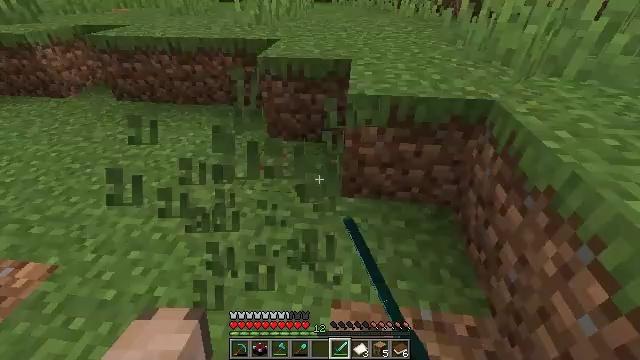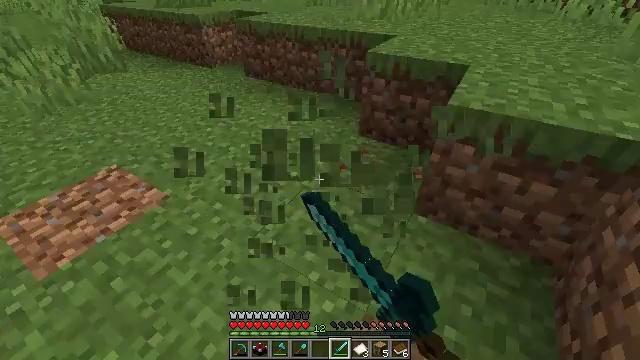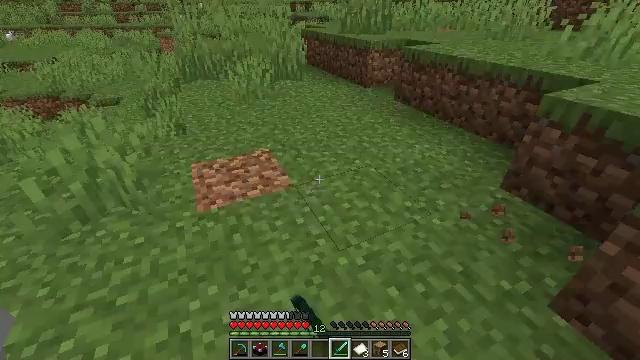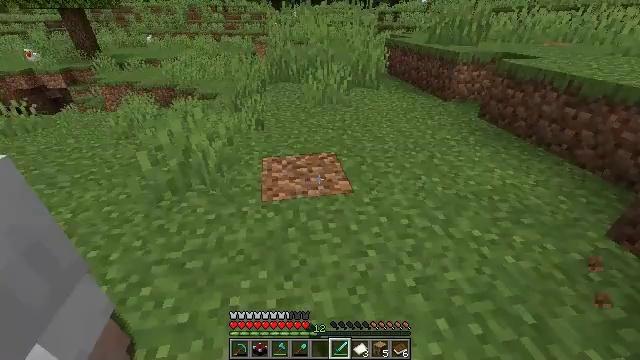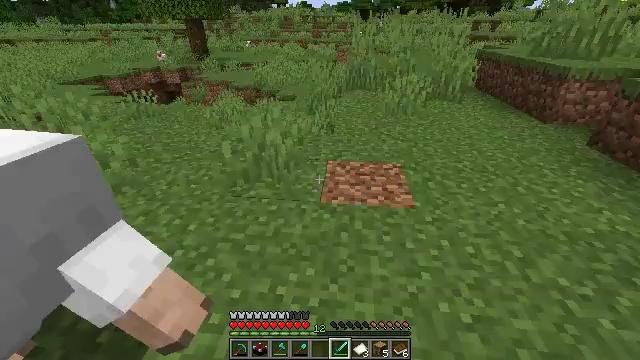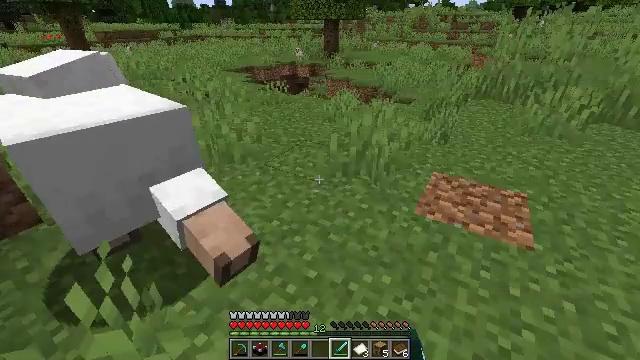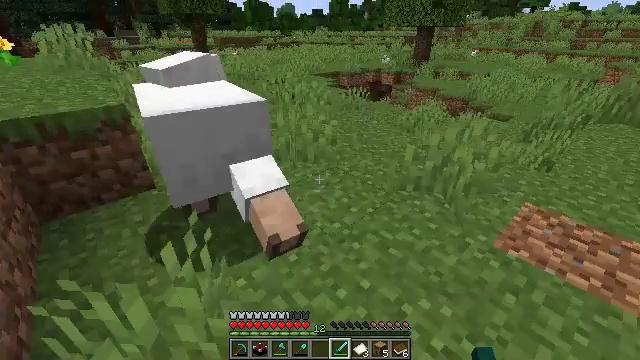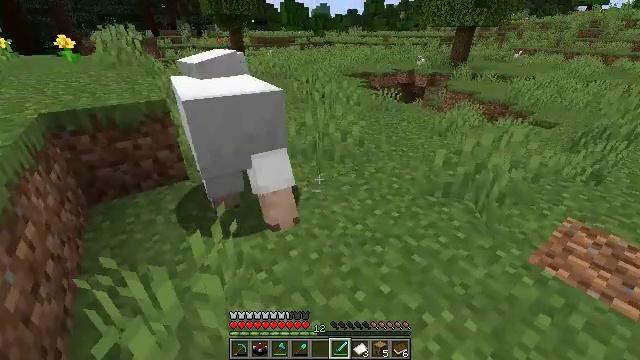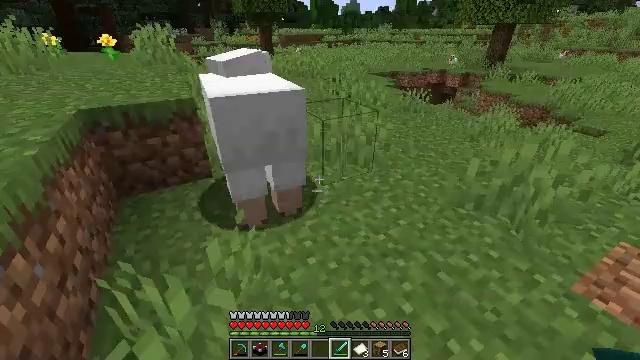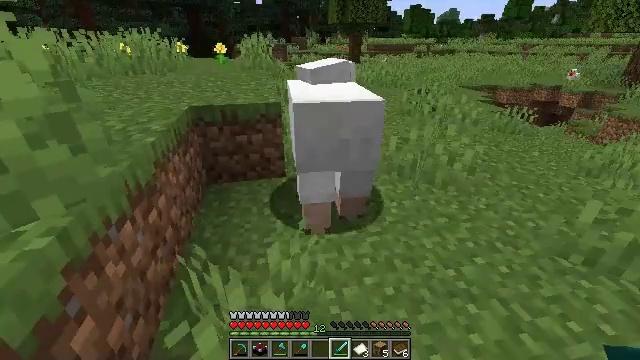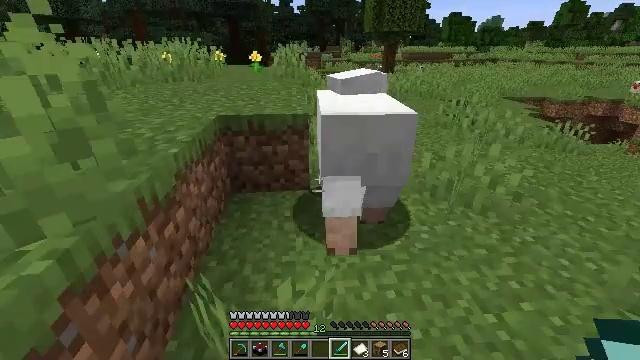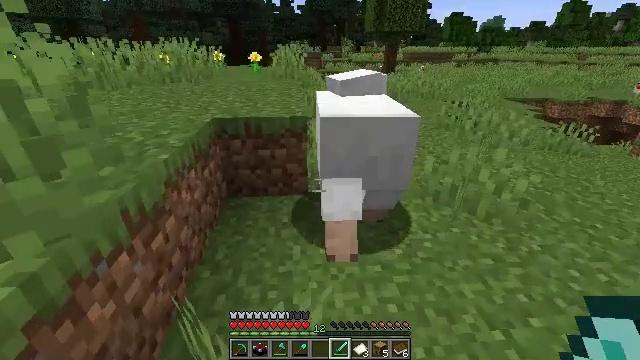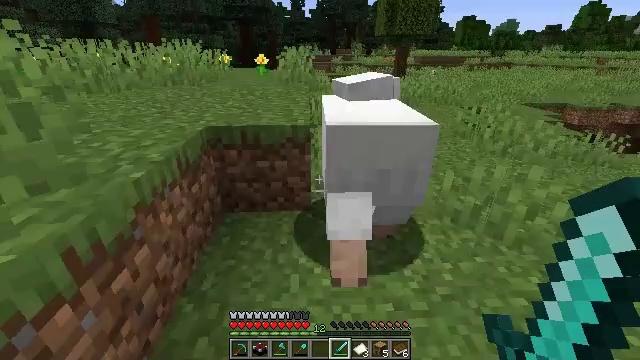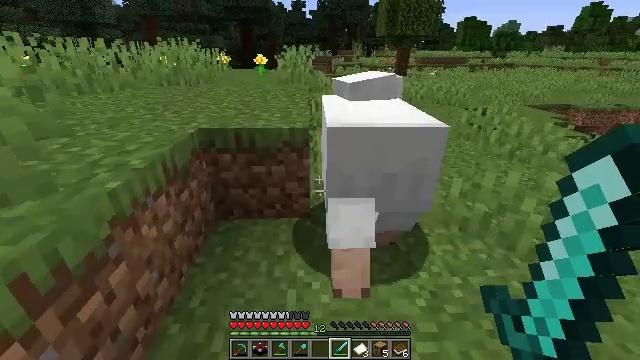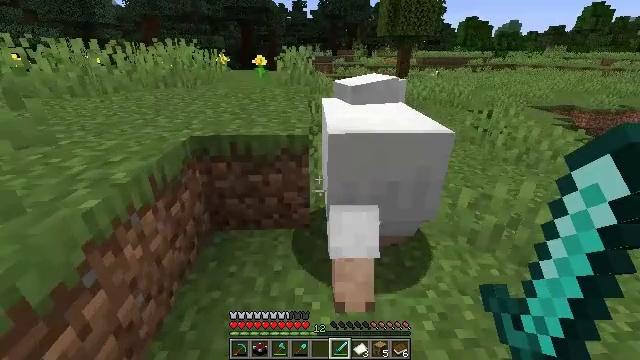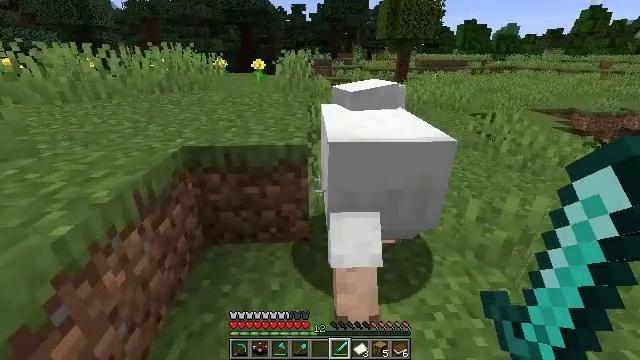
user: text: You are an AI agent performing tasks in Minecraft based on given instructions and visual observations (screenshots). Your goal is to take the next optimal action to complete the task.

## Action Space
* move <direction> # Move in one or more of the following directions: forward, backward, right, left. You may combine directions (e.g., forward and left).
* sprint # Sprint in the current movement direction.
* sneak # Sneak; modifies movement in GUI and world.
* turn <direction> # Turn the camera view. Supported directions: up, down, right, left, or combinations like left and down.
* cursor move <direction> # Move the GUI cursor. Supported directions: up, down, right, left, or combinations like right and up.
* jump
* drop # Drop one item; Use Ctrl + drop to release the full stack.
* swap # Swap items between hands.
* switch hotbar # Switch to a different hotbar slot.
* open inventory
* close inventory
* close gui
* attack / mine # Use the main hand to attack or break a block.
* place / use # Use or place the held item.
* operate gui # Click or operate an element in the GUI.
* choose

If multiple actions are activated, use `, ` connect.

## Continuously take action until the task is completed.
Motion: motion action
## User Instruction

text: Hunt a sheep.
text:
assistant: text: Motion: turn left
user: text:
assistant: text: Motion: turn left and up
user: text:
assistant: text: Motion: turn left and up
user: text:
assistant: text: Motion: turn left and up
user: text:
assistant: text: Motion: turn left
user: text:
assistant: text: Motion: turn left and up
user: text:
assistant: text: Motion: turn left
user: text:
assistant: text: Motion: move forward, turn left
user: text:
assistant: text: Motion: move forward, turn left and up
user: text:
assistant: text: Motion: move forward, turn left and up
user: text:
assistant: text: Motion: move forward
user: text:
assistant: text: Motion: move forward, turn left
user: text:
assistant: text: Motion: move forward
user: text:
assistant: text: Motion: move forward
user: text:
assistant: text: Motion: move forward
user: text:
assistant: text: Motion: move forward, turn right and up
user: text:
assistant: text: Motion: move forward
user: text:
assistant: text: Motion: move forward, attack / mine
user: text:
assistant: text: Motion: move forward, attack / mine
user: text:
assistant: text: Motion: move forward, attack / mine
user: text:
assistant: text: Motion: move forward, attack / mine
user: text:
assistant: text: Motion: move forward
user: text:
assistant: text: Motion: no_op